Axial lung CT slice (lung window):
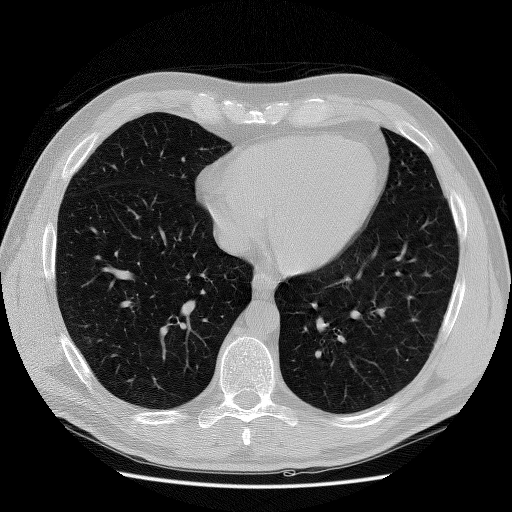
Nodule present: no